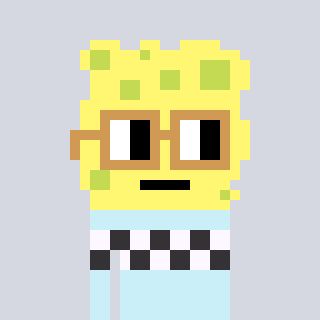
a pixel art character with square brown glasses, a sponge-shaped head and a cold-colored body on a cool background